Platform: macOS
Application: Chrome
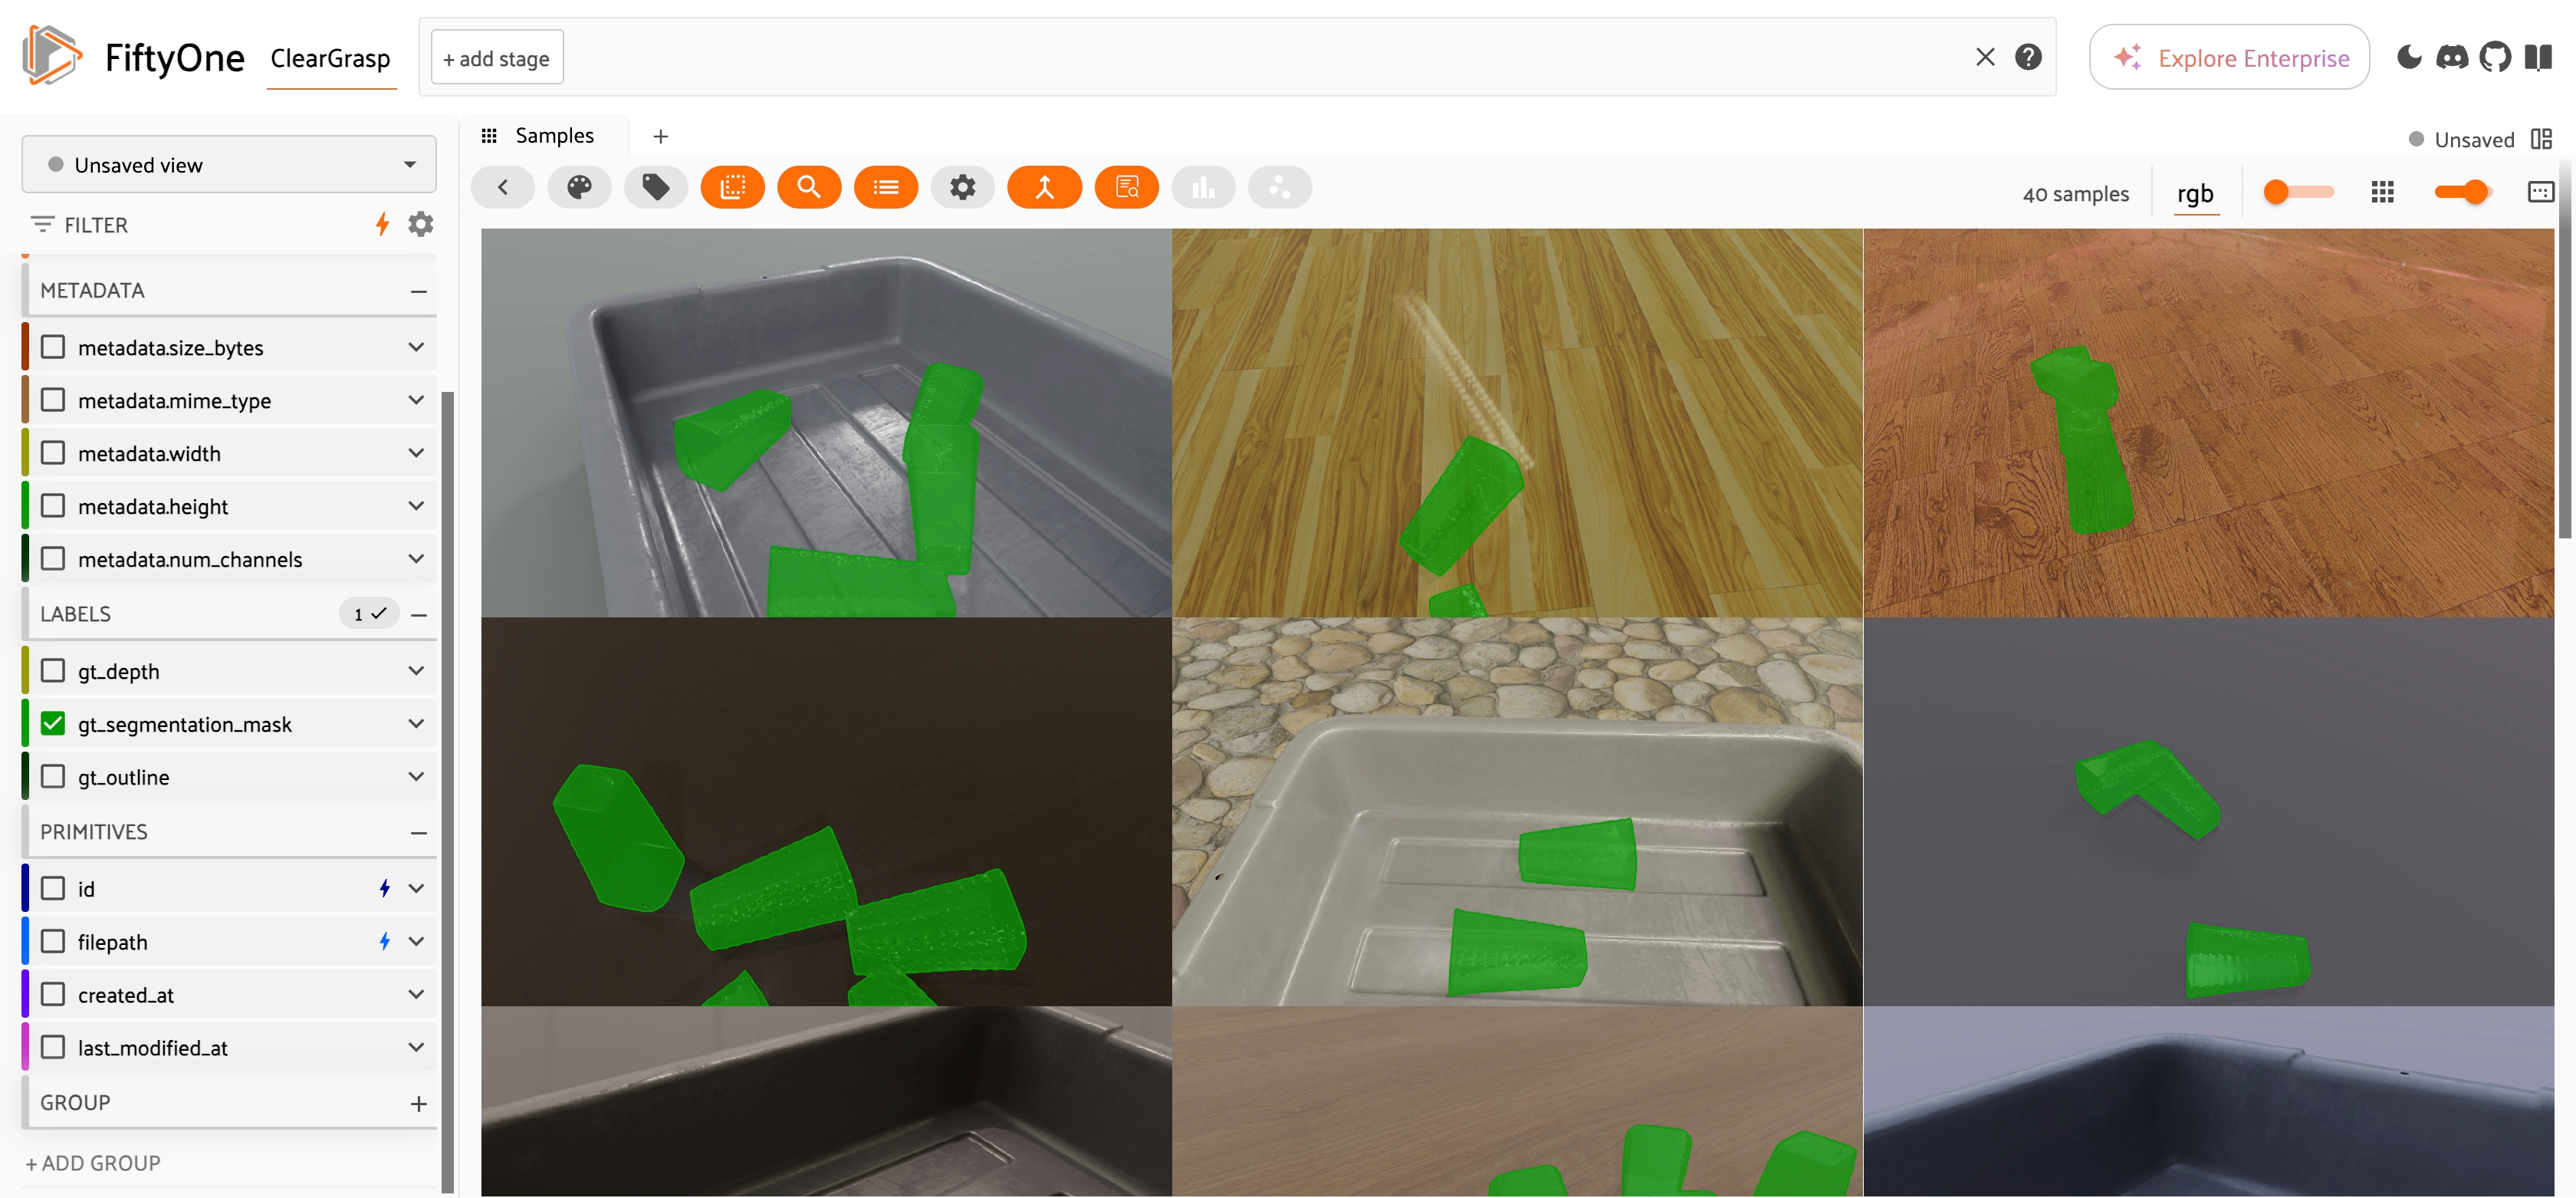
task_description: Scroll up on the sidebar
action_type: click
element_info: Slider
steps_since_start: 1
task_description: Find Select dataset menu
action_type: hover
element_info: Menu Item
steps_since_start: 1

task_description: Locate the metadata group in the sidebar
action_type: hover
element_info: Menu Item
steps_since_start: 1

task_description: Locate the labels group in the sidebar
action_type: hover
element_info: Menu Item
steps_since_start: 1

task_description: Locate the primitives group in the sidebar
action_type: hover
element_info: Menu Item
steps_since_start: 1